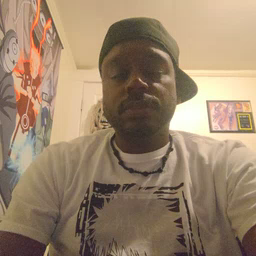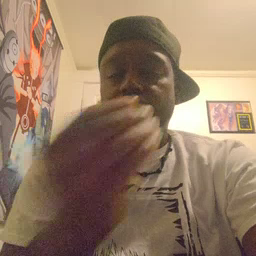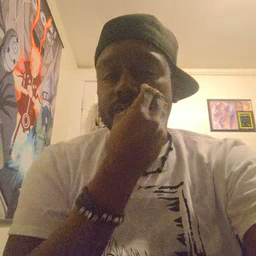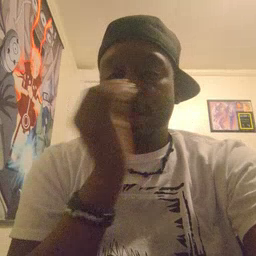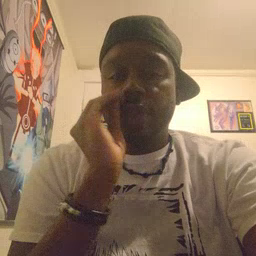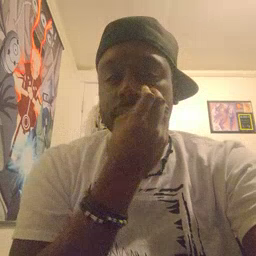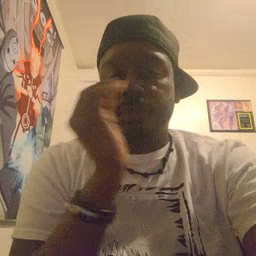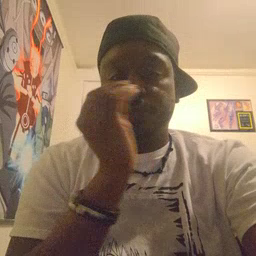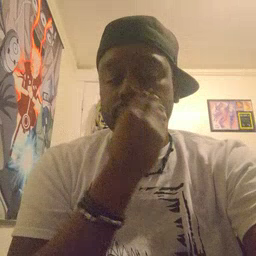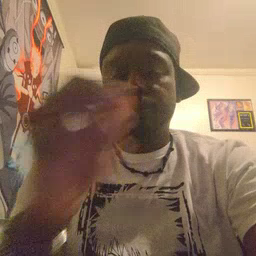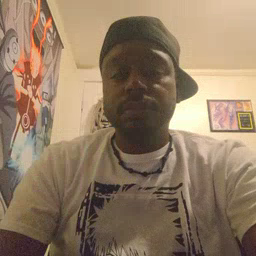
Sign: flower